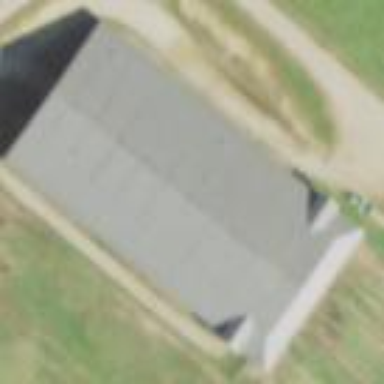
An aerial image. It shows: Stable building.